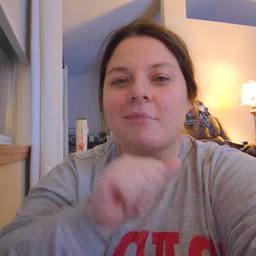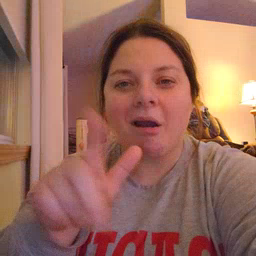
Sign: all